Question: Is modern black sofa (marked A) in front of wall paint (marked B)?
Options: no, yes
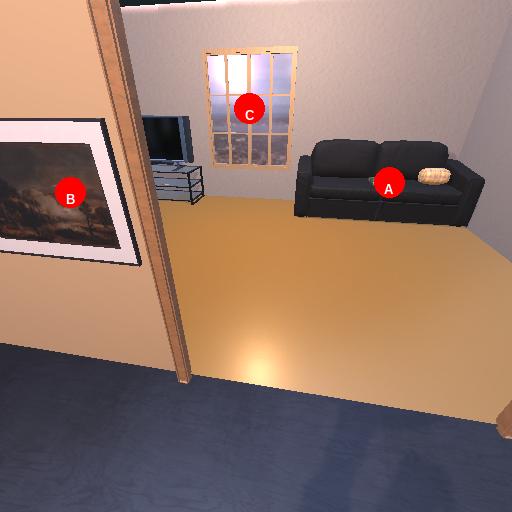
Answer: no